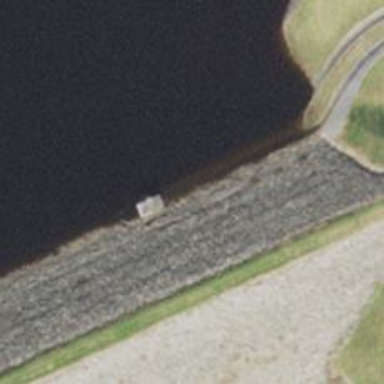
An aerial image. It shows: Dam along waterway.